Interaction volume radius: 5 \u00c5
Interaction volume height: 20 \u00c5
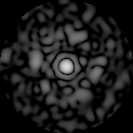
Disorder parameter: 0.8363